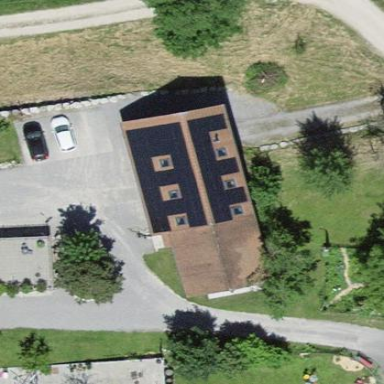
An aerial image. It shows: Farm building.